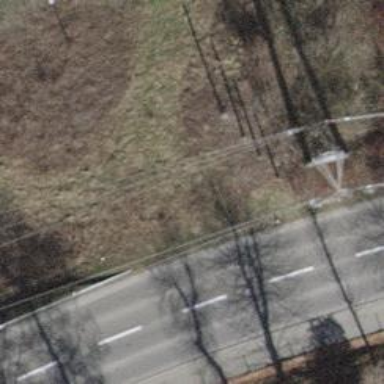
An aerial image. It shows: Power line is depicted.